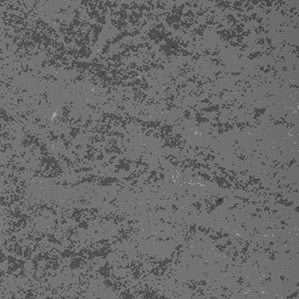
Label: frost